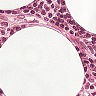
Metastatic tissue present: no